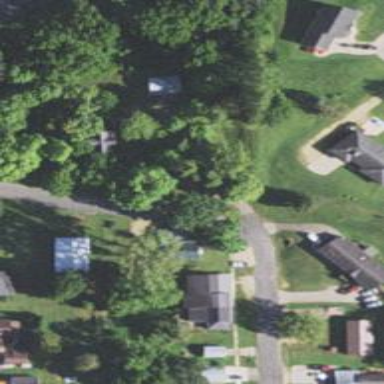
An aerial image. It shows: Driveway.